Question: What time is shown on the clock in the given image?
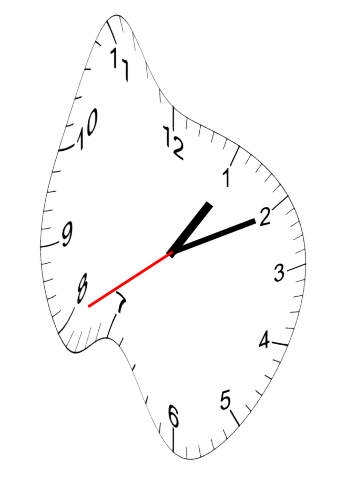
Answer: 01:10:40